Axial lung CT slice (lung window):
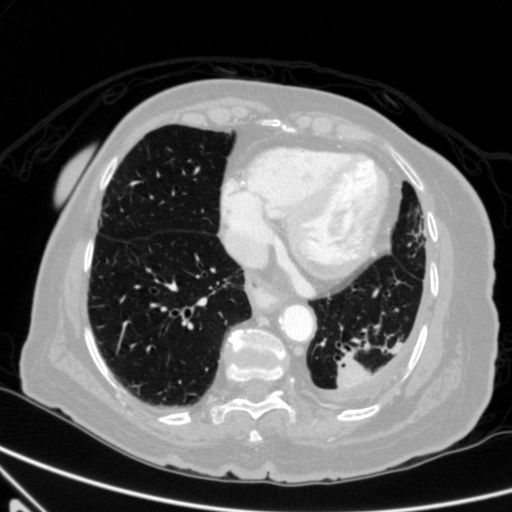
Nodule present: no